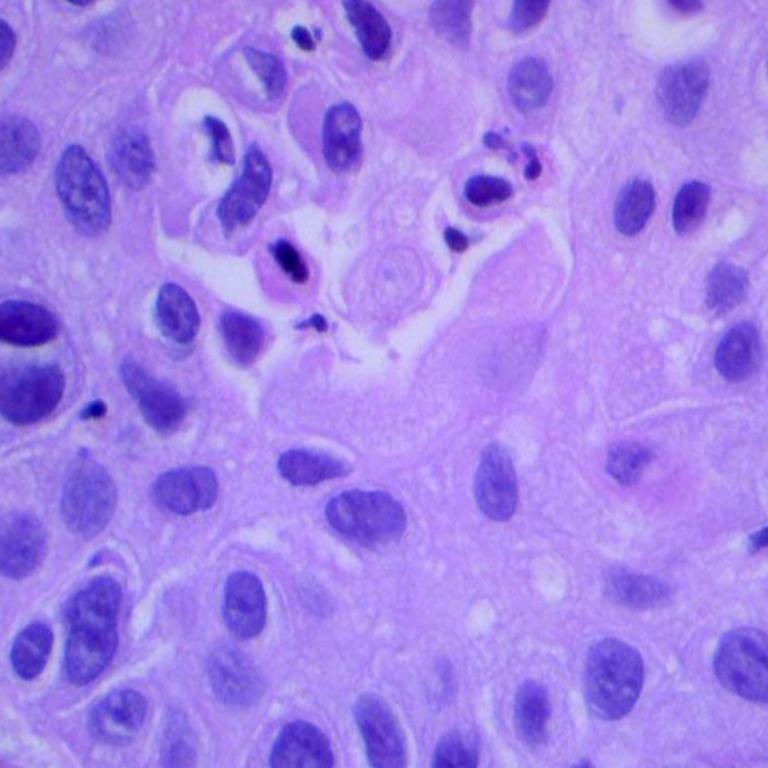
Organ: lung
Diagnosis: squamous carcinomas